Question:
print line is behine the first breakpoint, but the result is already in terminal
I tryed to look <URL> but not find any similar args.
I realize that the problem will only occur when I name the file django.py.
When I rename the file to other name like website.py, it won't occur.
I wander if there are other names that will trigger this bug.
below are my launch.json
'''
{
"configurations": [
{
"name": "Python: Dang Qian Wen Jian ",
"type": "python",
"request": "launch",
"program": "${file}",
"console": "integratedTerminal",
}
]
}
'''
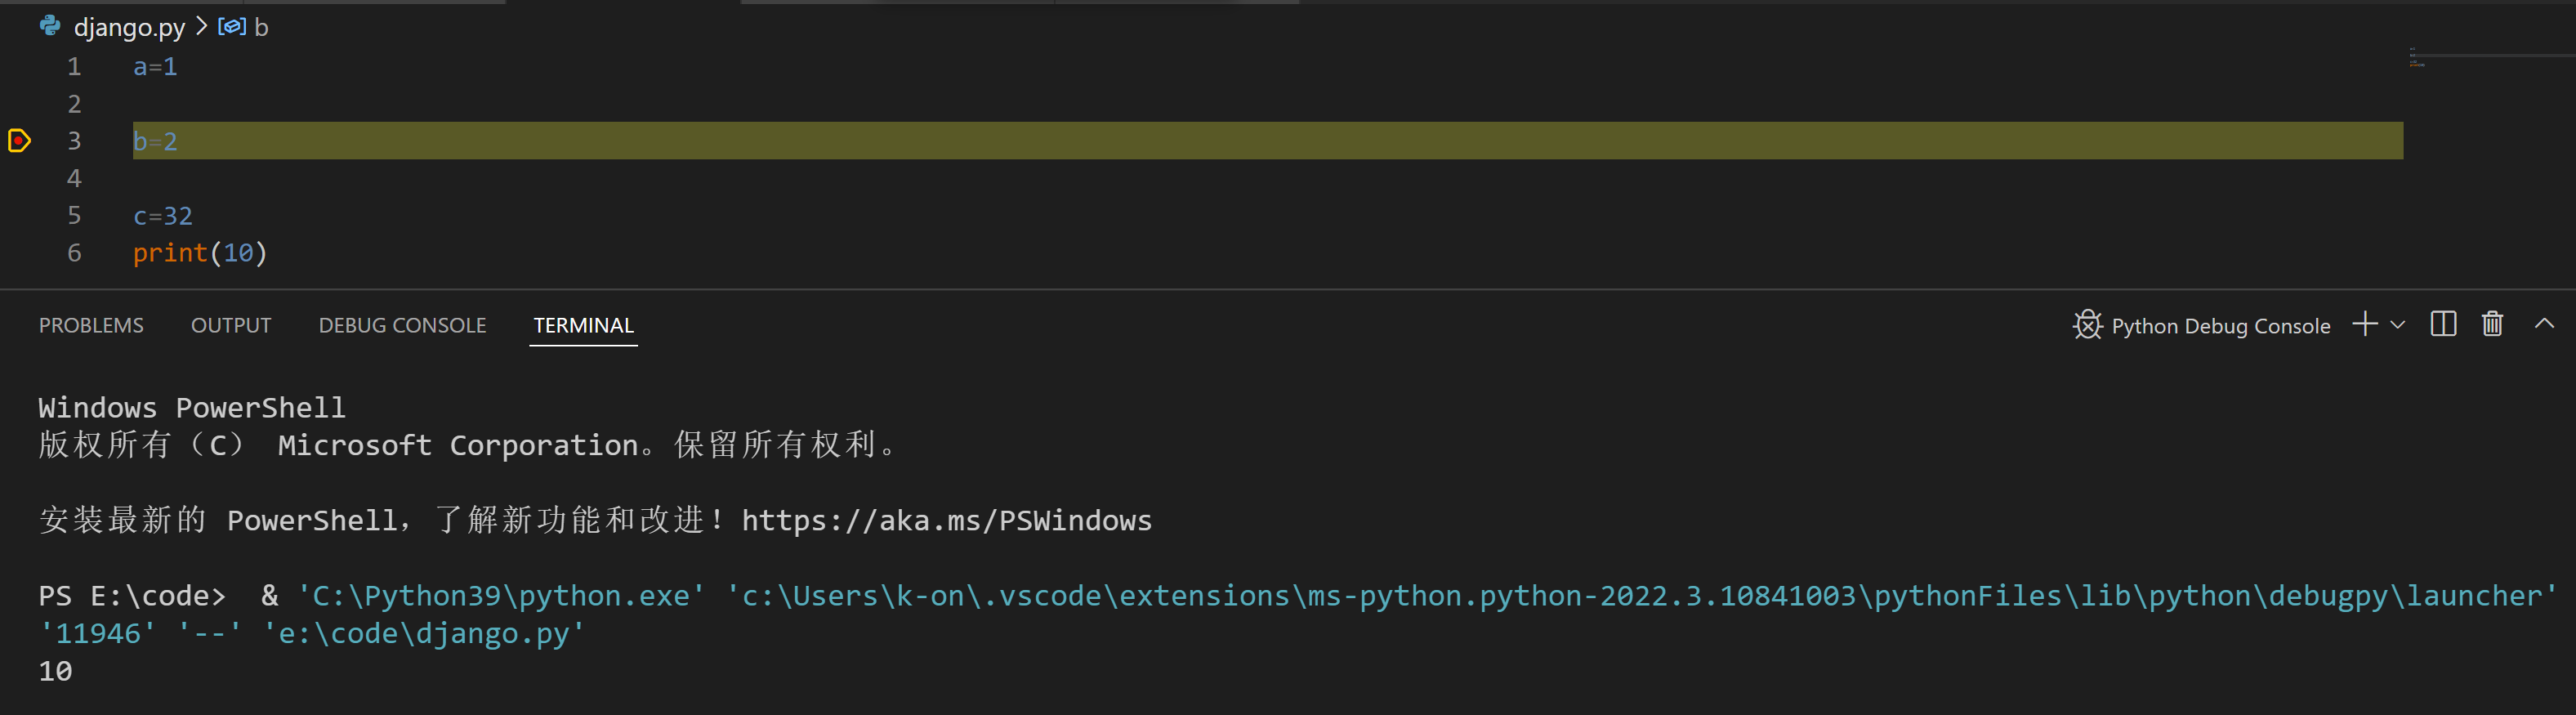
Answer: This is because 'django.py' conflicts with other files.
An extract from the <URL>
> You'll need to avoid naming projects after built-in Python or Django components. In particular, this means you should avoid using names like 'django' (which will conflict with Django itself) or test (which conflicts with a built-in Python package).
---
I.e. some other process(es) is looking for, and running 'django.py'. And your file is over-writing the other file.
To fix your issue, just avoid naming the file 'django.py' or 'test.py'